Field crop: maize
Growth stage: 1
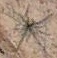
Species: salsola